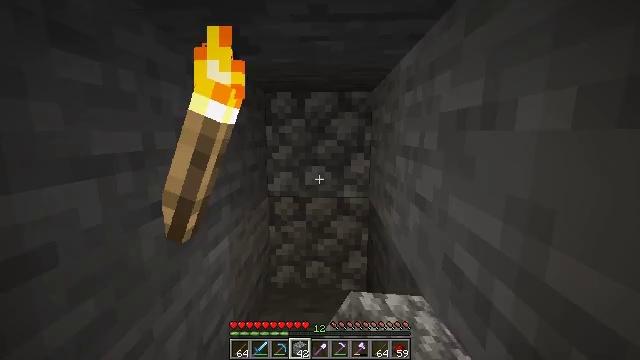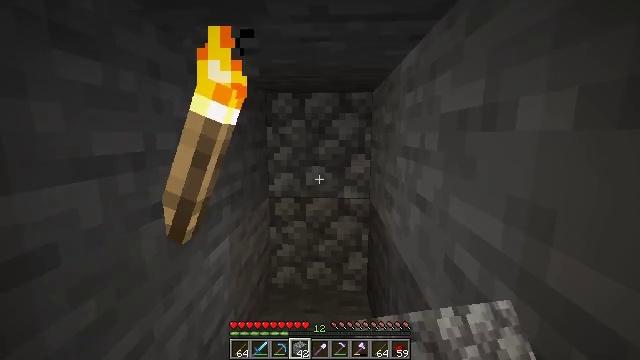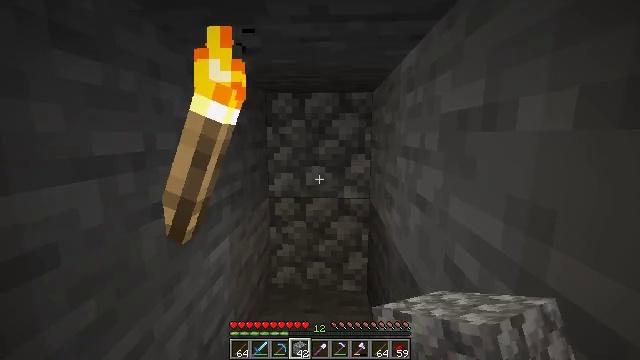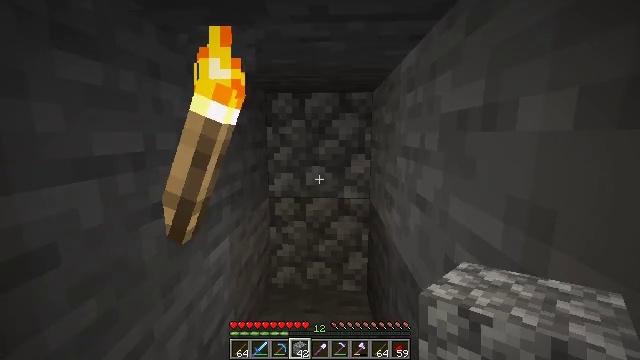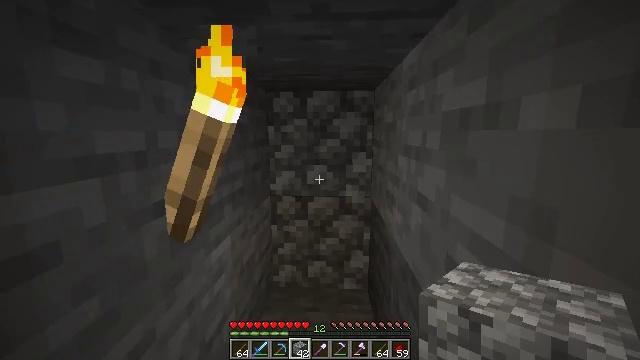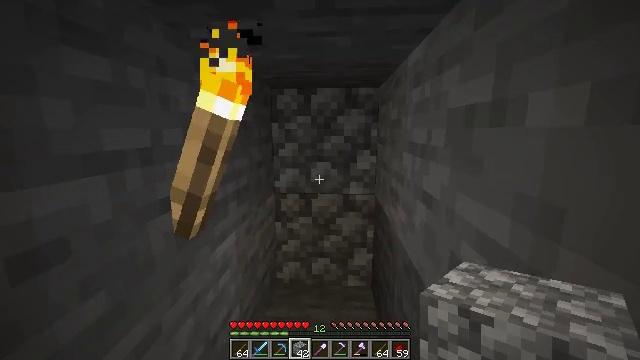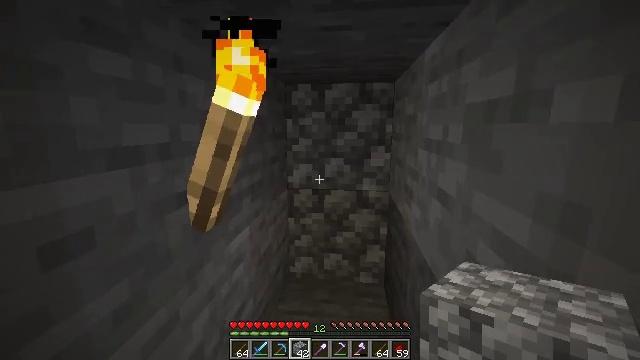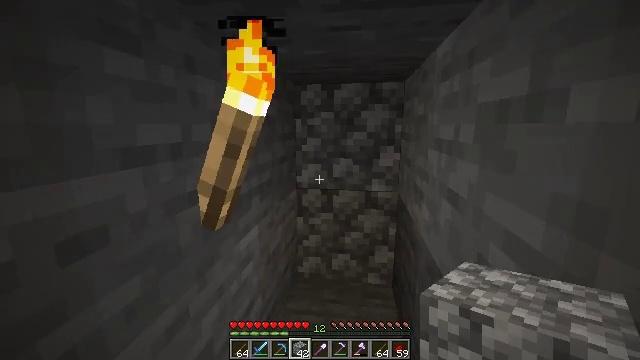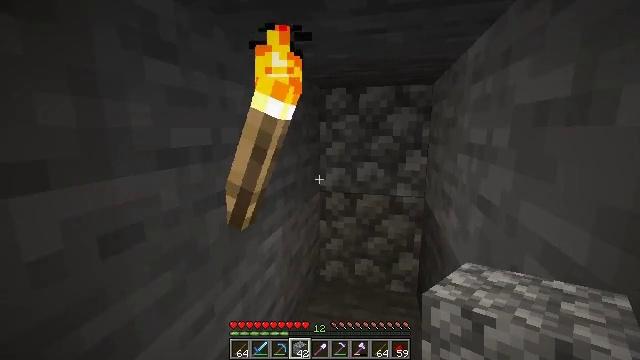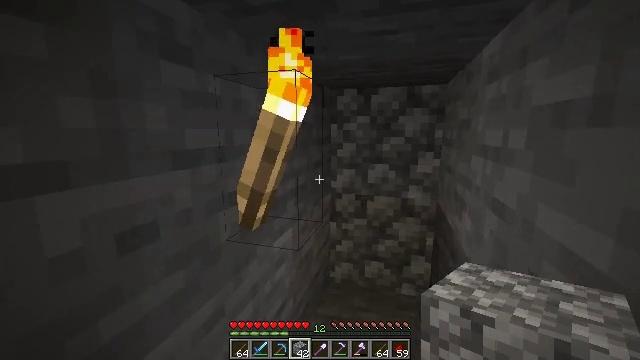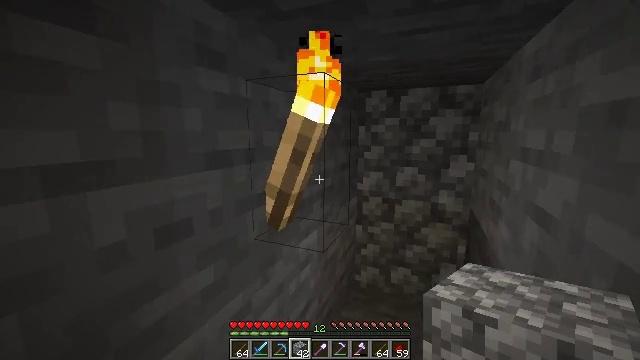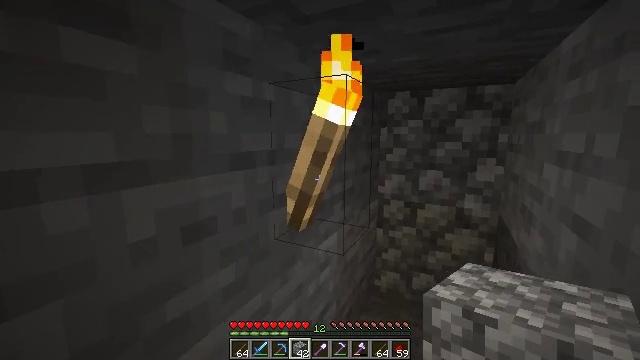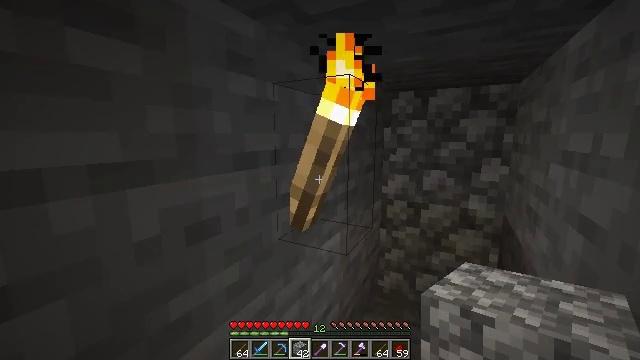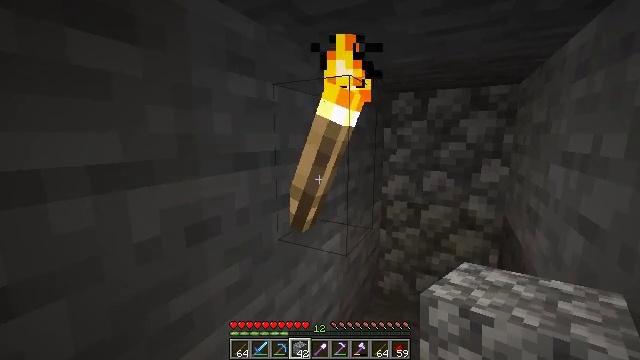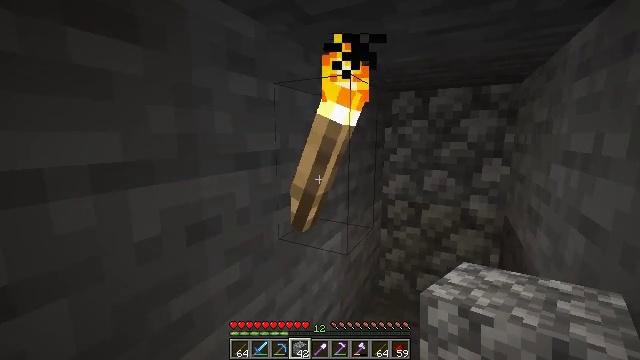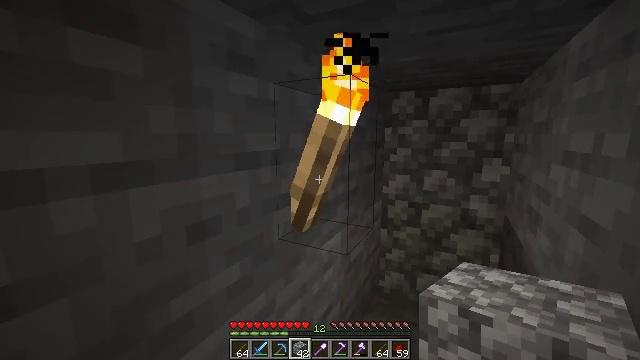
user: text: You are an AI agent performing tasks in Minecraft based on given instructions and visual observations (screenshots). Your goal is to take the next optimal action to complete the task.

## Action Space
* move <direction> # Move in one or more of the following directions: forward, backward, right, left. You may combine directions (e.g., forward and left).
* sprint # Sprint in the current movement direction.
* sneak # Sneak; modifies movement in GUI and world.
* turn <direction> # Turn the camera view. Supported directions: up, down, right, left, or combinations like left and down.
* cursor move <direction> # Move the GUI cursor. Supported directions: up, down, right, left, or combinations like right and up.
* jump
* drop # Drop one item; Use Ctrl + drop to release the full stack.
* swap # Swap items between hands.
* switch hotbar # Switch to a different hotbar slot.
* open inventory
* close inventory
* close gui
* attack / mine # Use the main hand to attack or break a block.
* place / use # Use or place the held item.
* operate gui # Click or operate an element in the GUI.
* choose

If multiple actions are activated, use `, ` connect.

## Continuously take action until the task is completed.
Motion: motion action
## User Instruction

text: Break the wall torch for relocation.
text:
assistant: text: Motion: no_op
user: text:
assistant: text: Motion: no_op
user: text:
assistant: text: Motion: no_op
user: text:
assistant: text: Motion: no_op
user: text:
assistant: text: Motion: no_op
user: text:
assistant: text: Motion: turn left
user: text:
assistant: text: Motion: turn left
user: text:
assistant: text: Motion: turn left
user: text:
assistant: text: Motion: turn left
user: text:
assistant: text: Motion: turn left
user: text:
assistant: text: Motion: turn left
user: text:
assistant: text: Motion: no_op
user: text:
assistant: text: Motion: no_op
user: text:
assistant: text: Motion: no_op
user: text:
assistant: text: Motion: no_op
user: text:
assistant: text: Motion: no_op
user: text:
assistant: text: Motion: no_op
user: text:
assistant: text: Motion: no_op
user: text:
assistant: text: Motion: no_op
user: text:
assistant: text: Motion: no_op
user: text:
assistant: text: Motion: attack / mine
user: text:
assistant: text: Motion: attack / mine
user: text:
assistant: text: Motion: attack / mine
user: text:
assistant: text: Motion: no_op
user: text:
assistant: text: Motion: no_op
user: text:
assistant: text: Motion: no_op
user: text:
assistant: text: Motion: no_op
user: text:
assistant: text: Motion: no_op
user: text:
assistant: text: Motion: turn right
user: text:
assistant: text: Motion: turn right